Field crop: maize
Growth stage: 2
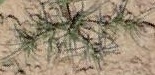
Species: salsola